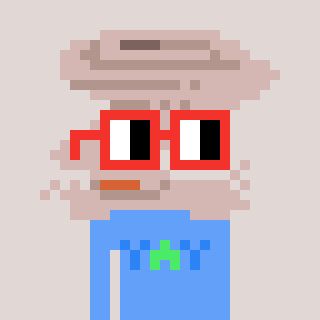
a pixel art character with square red glasses, a tornado-shaped head and a blue-colored body on a warm background